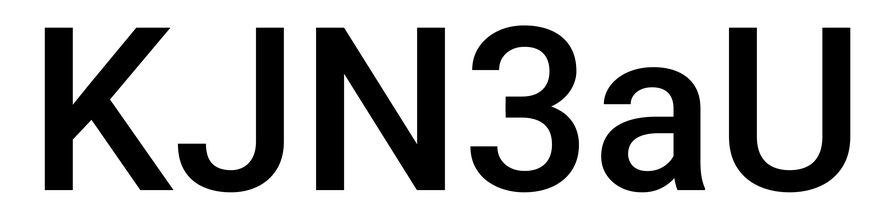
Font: Roboto_Medium